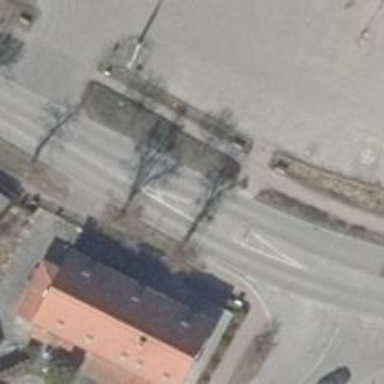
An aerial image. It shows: Unmarked crossing with pedestrian island.